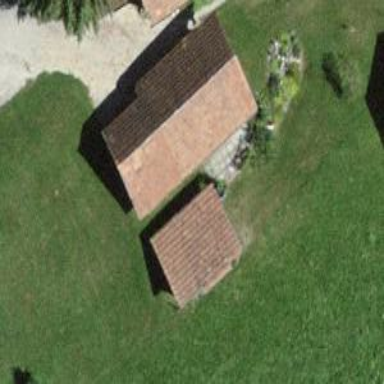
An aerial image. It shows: Barn.